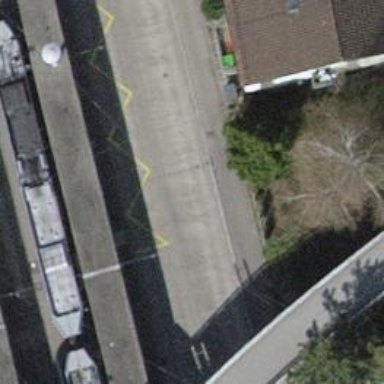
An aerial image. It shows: Bus stop for trolleybuses with designated stop position for public transport.